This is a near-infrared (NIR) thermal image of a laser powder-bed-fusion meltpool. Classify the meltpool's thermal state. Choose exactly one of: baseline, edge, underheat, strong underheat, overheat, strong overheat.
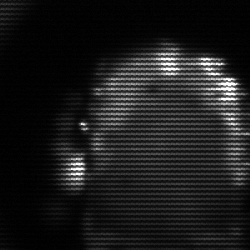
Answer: baseline